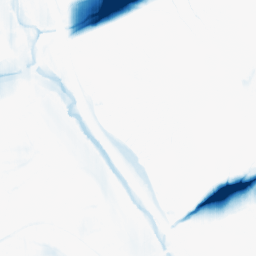
Category: morphological
Decomposition family: morphological_ellipse
Decomposition parameters: operation: closing
width: 50
height: 5
Upsampling method: lanczos
Upsampling parameters: scale: 4
Upsampling scale: 4